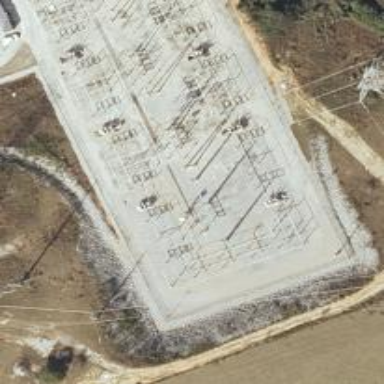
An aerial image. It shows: Switch used for power control.